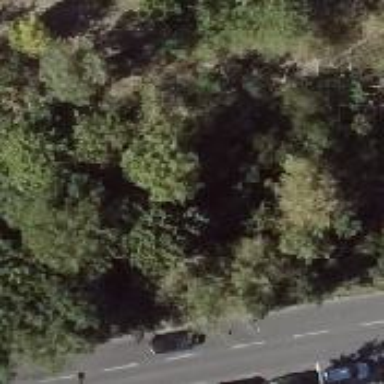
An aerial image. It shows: Tunnel footway.